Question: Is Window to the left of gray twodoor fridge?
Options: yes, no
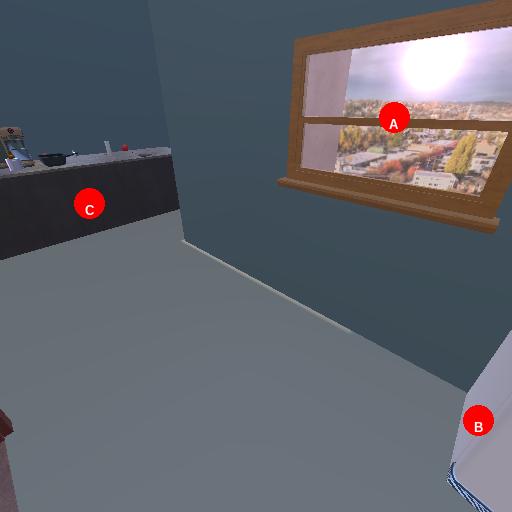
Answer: yes